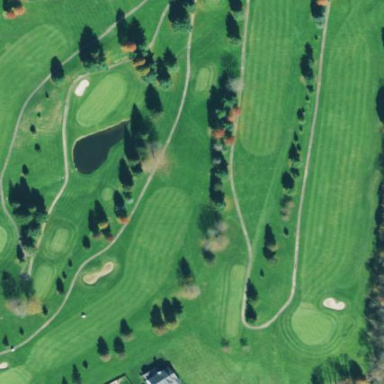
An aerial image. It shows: Rough area in golf course.